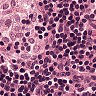
Metastatic tissue present: no